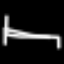
Label: bed